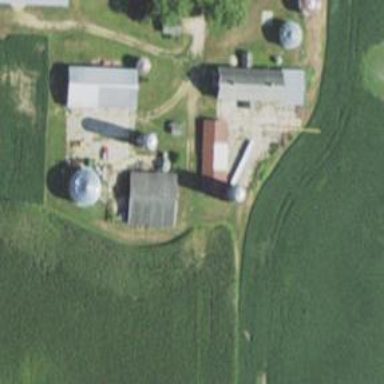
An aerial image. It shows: Silo.